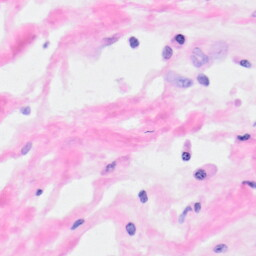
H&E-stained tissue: Kidney